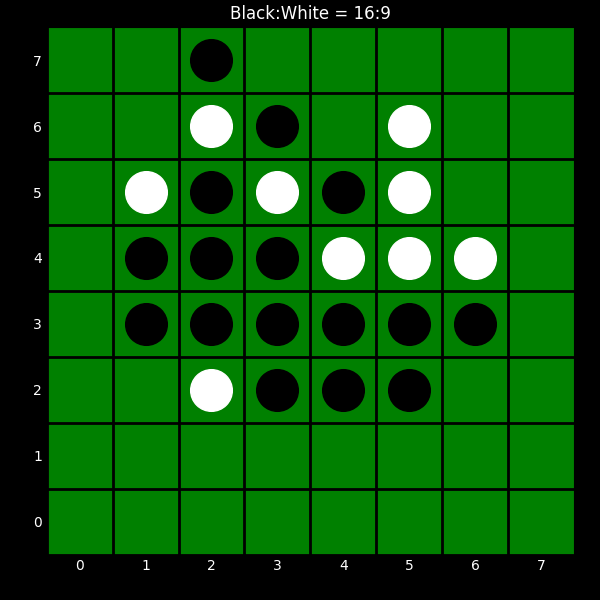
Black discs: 16
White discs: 9